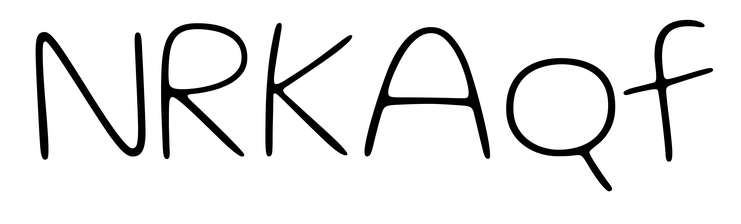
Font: Gluten_Thin